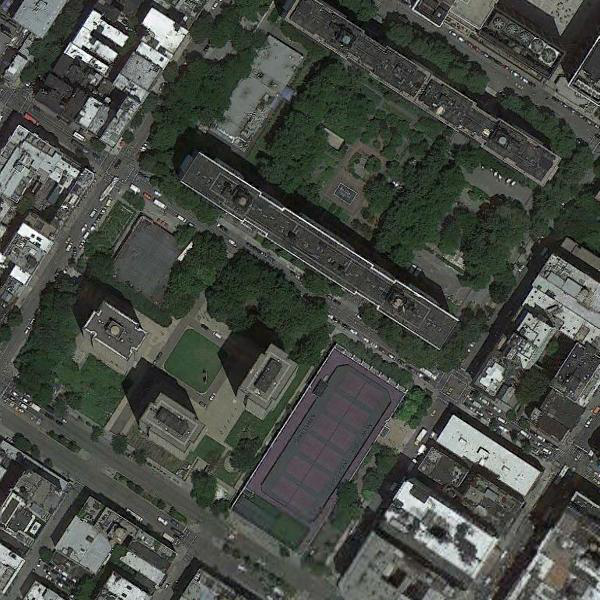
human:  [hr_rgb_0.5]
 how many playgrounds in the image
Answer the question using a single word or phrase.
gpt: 0